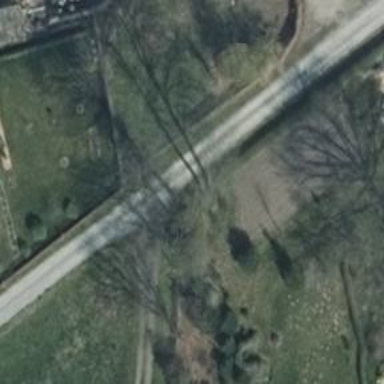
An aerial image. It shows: Residential road with gravel surface.